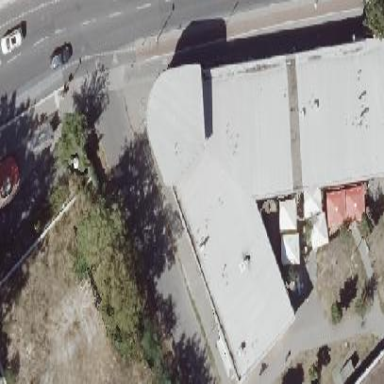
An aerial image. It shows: Flat roof forming part of building.